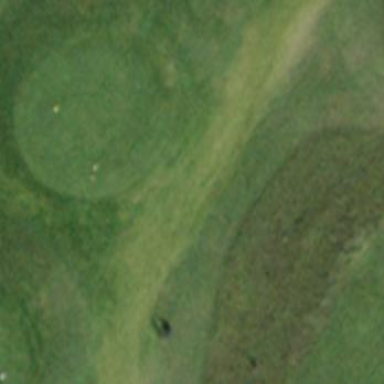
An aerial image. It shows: Golf tee on grassy land.